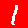
Digit: 1